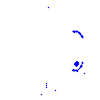
Particle: electron